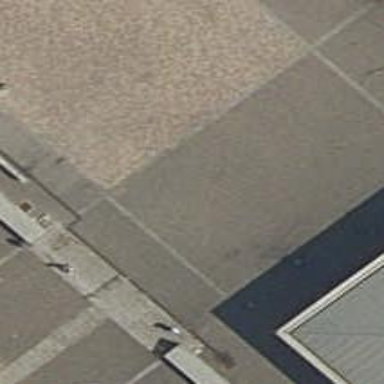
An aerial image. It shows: Footway made of paving stones.